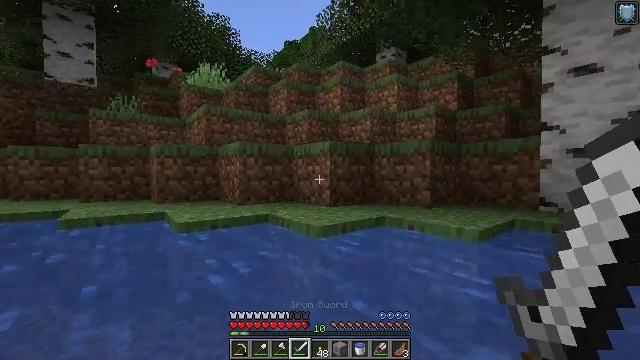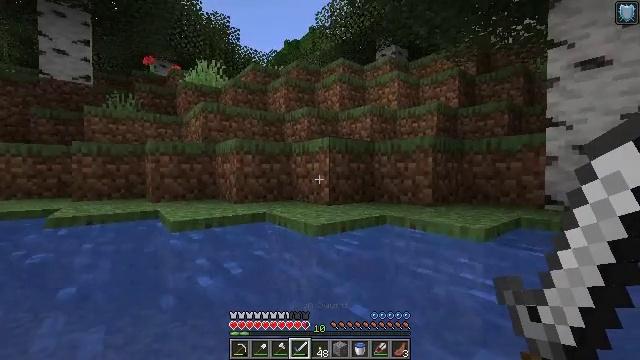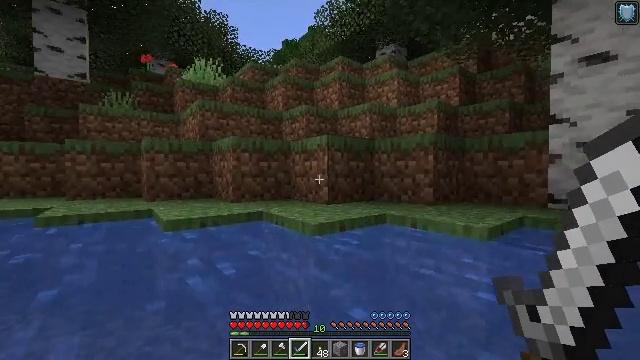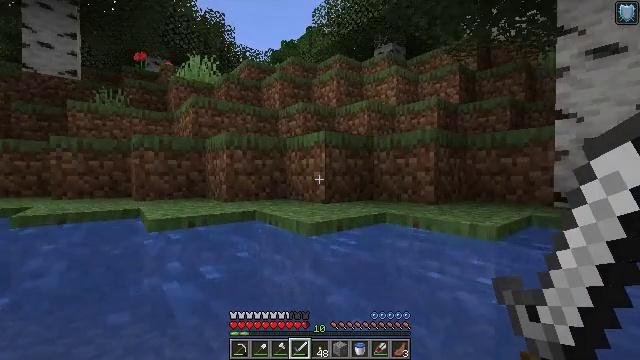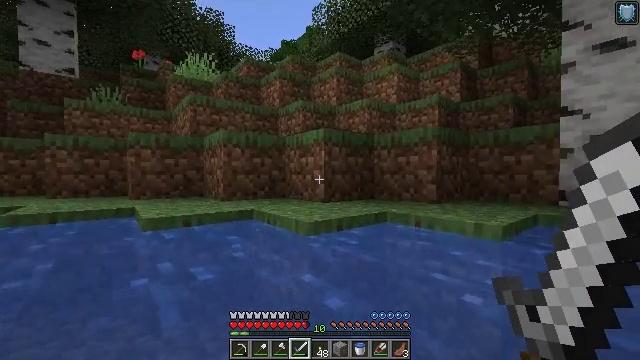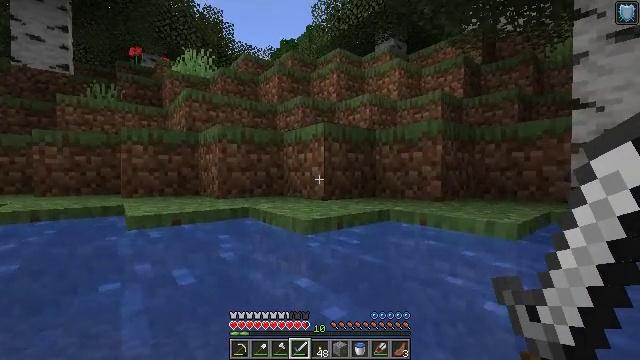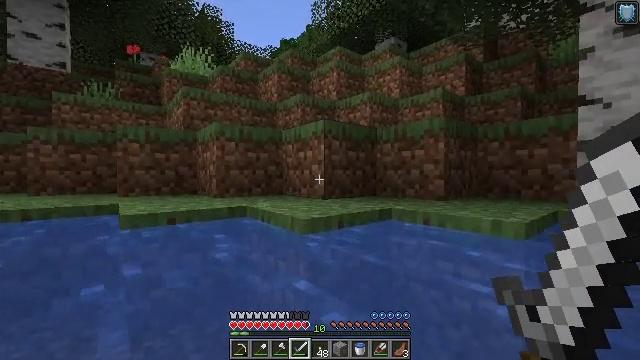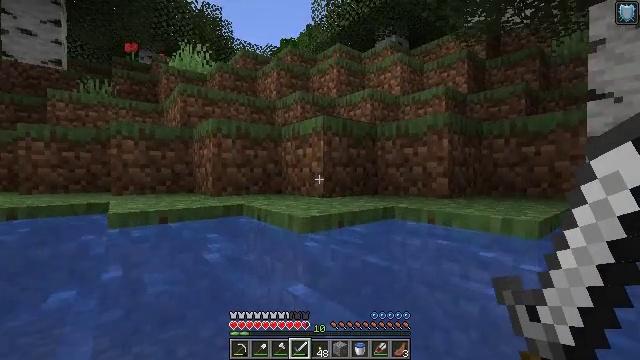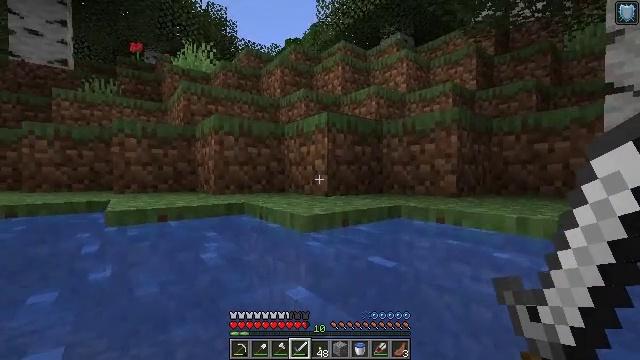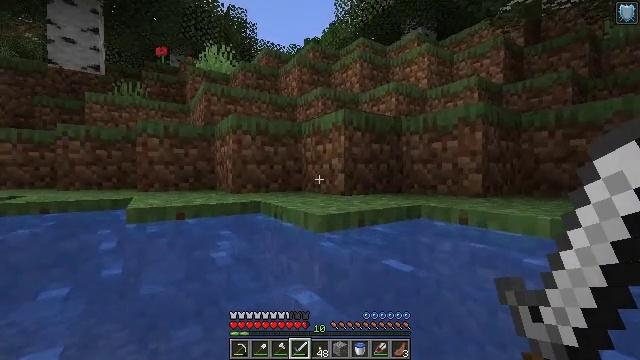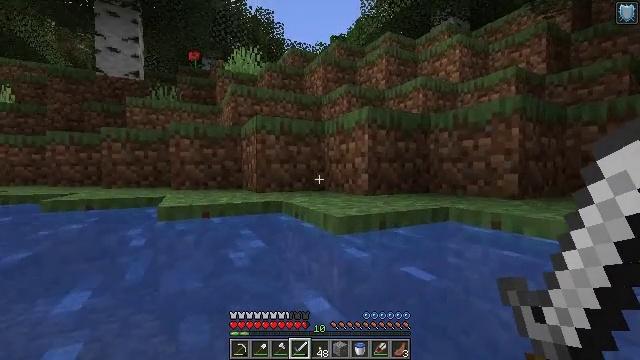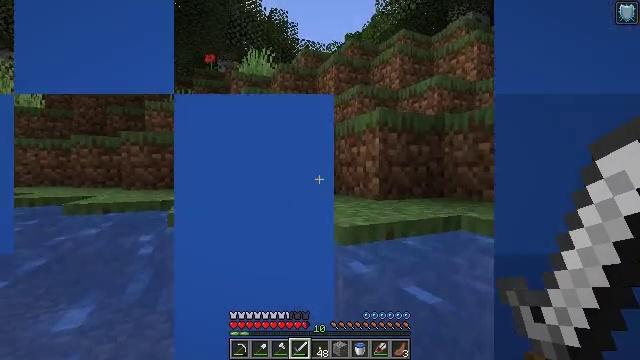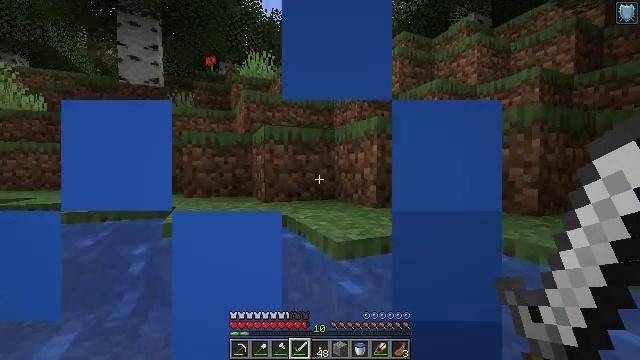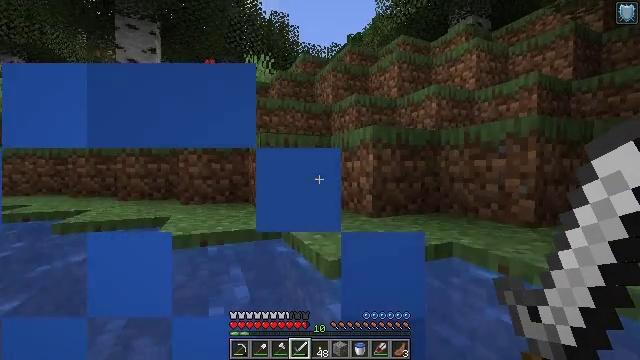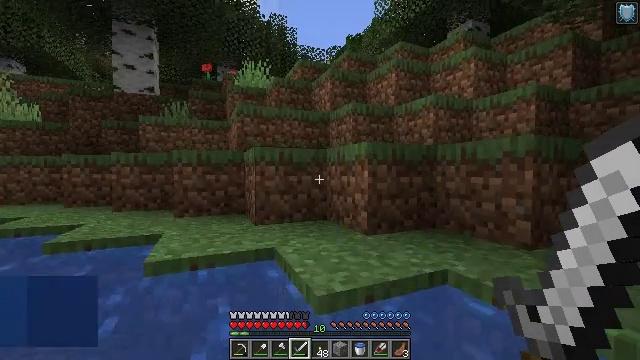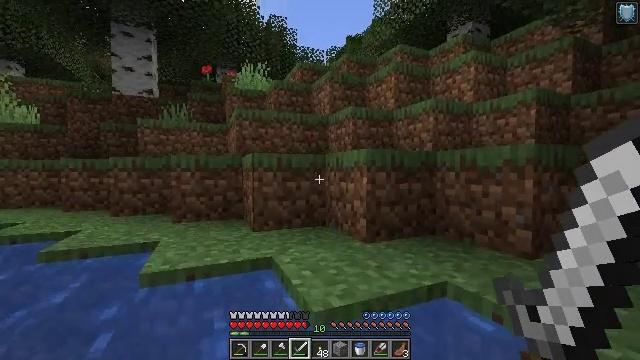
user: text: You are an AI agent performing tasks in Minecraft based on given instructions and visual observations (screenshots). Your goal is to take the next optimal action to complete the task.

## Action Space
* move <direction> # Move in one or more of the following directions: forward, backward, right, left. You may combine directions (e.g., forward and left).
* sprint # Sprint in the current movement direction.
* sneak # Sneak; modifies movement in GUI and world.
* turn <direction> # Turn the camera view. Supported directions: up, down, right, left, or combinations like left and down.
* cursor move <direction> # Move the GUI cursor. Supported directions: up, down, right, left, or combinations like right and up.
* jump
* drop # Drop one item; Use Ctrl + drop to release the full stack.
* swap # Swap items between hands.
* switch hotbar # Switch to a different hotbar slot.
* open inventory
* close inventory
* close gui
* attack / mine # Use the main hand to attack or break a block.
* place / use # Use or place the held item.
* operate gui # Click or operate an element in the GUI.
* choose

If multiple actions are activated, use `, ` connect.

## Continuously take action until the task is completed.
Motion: motion action
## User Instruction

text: Dig out the mushroom stem.
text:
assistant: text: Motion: move forward, sprint
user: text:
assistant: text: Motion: move forward, sprint
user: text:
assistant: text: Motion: move forward, sprint
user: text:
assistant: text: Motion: move forward, sprint
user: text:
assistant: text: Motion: move forward, sprint
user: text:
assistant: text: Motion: move forward, sprint
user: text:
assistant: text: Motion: move forward, sprint
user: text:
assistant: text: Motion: move forward, sprint, turn left
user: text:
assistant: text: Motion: move forward, sprint, turn left, jump
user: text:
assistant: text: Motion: move forward, sprint, turn left, jump
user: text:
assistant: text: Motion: move forward, sprint, turn left, jump
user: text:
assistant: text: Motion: move forward, sprint, jump
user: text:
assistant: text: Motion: move forward, sprint, jump
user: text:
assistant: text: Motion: move forward, sprint, jump
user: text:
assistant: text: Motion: move forward, sprint, jump
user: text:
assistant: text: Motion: move forward, sprint, jump
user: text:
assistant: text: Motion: move forward, sprint, jump
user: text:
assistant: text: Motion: move forward, sprint, jump
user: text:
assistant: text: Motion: move forward, sprint, jump
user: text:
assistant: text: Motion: move forward, sprint, jump
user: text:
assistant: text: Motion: move forward, sprint, jump
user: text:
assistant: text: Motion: move forward, sprint, jump
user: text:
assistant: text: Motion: move forward, sprint, jump
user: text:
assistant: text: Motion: move forward, sprint, jump
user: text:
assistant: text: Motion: move forward, sprint, jump
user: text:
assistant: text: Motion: move forward, sprint, jump
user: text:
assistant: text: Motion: move forward, sprint, jump
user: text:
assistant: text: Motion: move forward, sprint, jump
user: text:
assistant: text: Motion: move forward, sprint, jump
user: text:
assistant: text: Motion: move forward, sprint, jump